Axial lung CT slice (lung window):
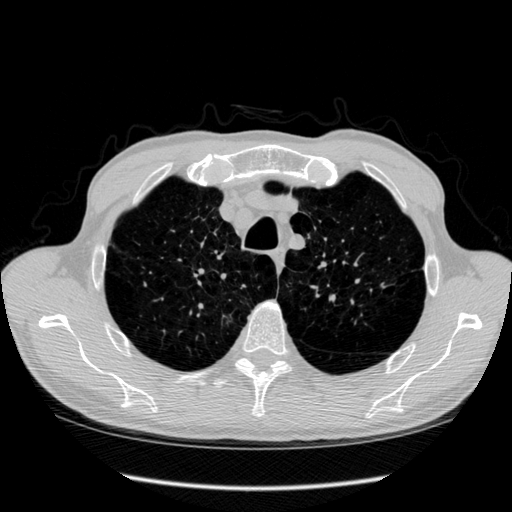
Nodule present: no